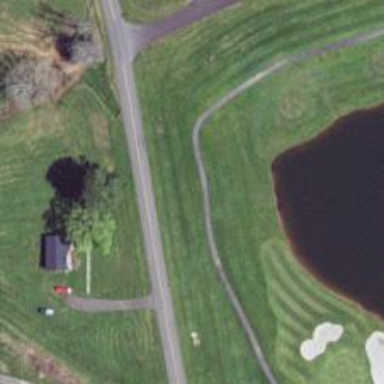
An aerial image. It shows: Path for both road and golf.